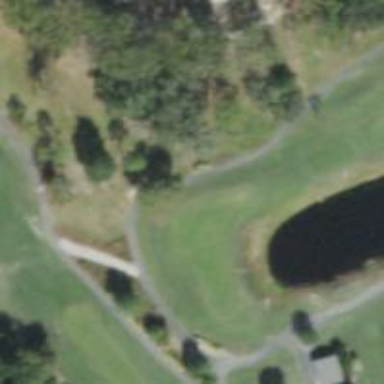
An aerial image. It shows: Well-maintained golf cart path.